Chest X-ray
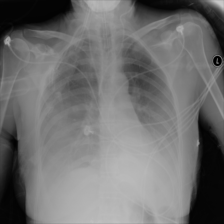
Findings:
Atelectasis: negative
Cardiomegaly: negative
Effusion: positive
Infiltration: negative
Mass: negative
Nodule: negative
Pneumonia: negative
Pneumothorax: negative
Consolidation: positive
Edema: negative
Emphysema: negative
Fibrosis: negative
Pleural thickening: negative
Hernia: negative